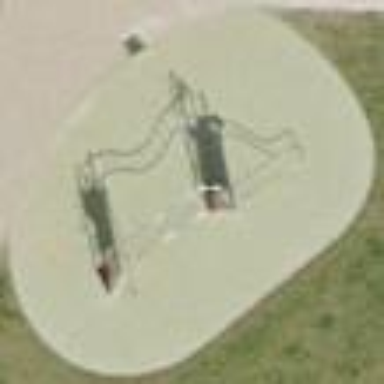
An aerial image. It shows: Playground area for leisure activities on the land.